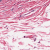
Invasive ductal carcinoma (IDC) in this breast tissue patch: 1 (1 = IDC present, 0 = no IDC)